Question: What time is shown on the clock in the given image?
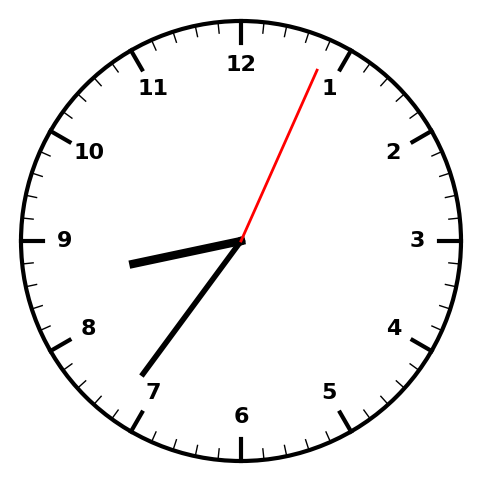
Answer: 08:36:04